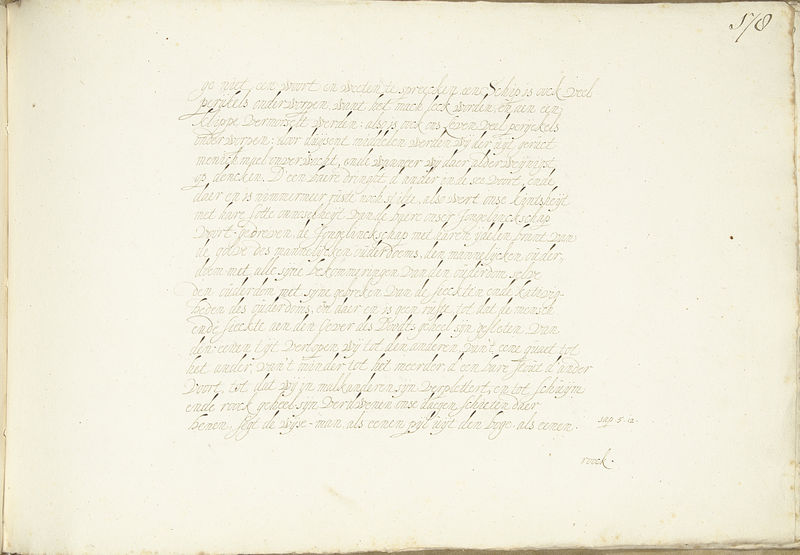
Titel: Preek over vanitasthema's (deel 5)
Künstler: Gesina ter Borch
Standort: Amsterdam
Institution: Rijksmuseum
Schlagwörter: encre, vermeer, de vinci, hollandais, manuscrit, écriture, italique, leonardo de vinci, écriture manuscrite, langue vulgaire